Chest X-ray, AP view. Patient: 61 years old, sex M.
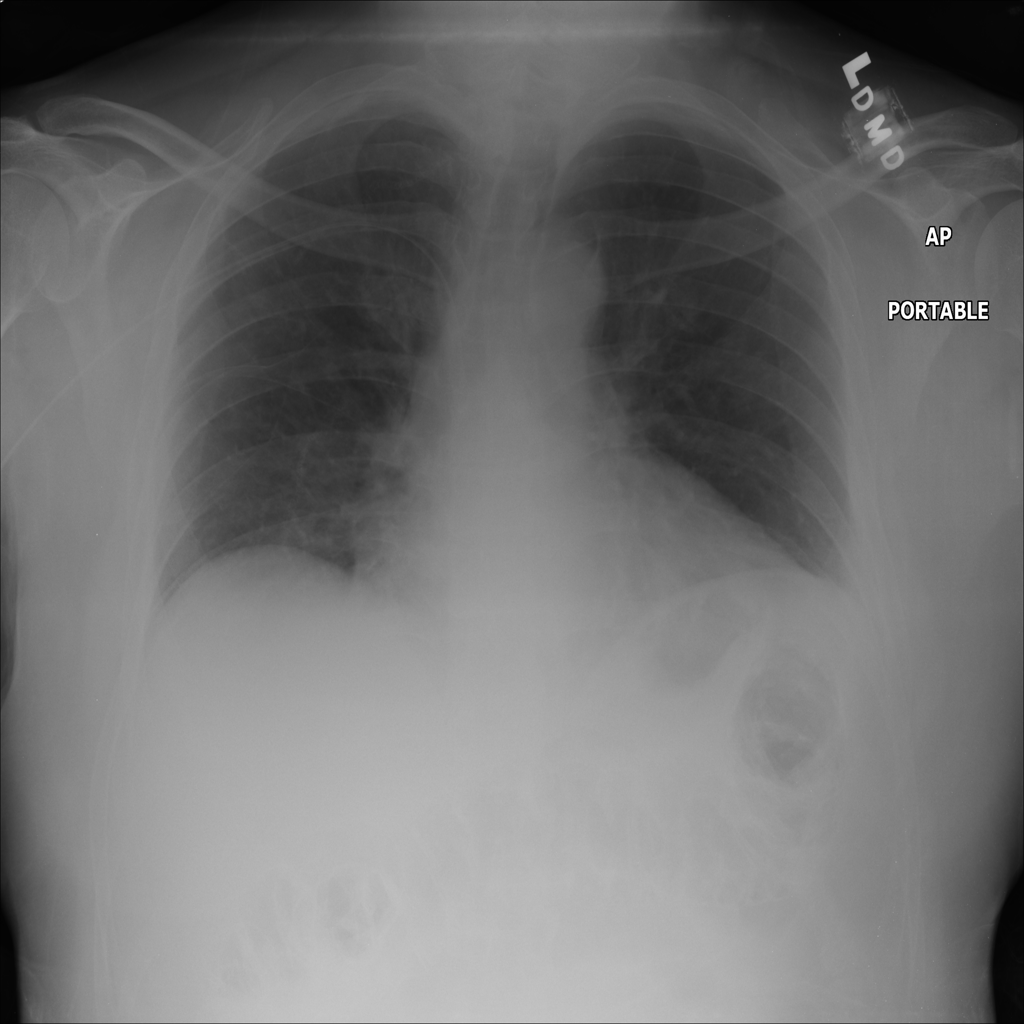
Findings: Pleural_Thickening